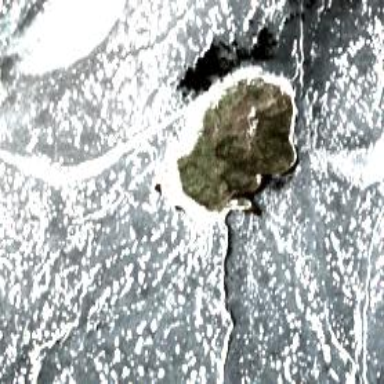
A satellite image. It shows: Image showing island.